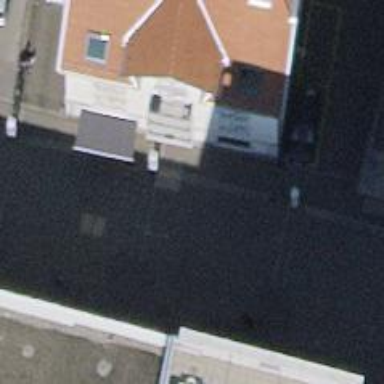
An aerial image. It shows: Pedestrian road.